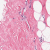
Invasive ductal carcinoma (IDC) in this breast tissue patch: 0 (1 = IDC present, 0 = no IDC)